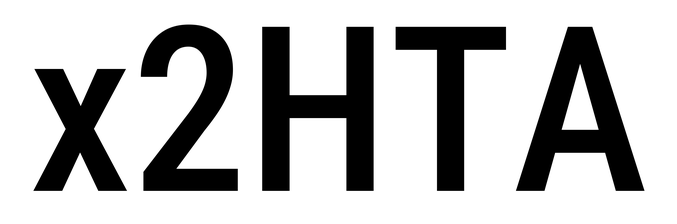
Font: Roboto_Condensed_Medium